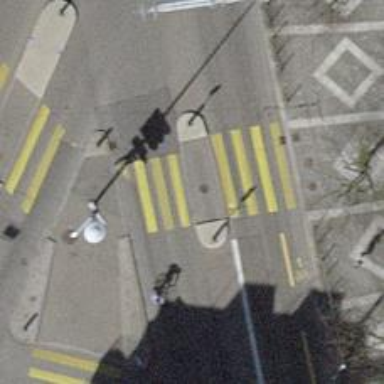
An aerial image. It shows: Kerb barrier.